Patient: sex F, age 58
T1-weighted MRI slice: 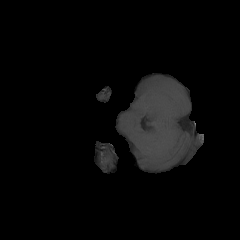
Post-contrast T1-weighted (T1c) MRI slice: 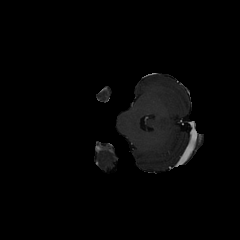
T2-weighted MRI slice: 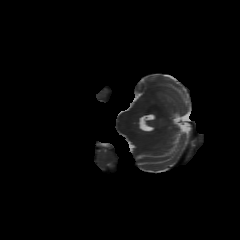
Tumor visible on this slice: no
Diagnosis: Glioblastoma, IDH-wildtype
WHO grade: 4